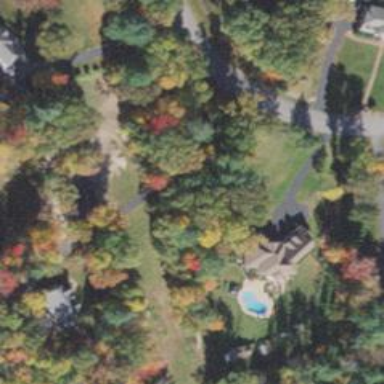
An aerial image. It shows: Driveway.